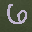
Label: 6